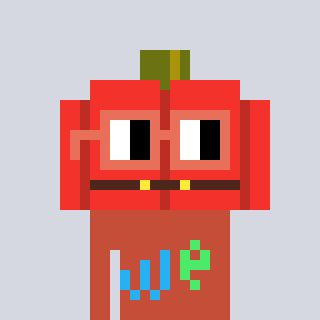
a pixel art character with square orange glasses, a pumpkin-shaped head and a rust-colored body on a cool background